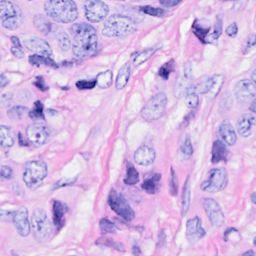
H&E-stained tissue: Breast